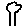
Label: tree